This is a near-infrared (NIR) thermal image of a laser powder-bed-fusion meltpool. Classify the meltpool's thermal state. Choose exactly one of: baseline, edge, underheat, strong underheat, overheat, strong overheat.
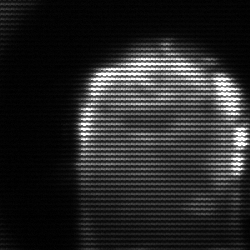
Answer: baseline